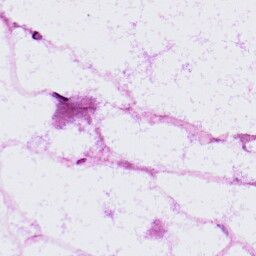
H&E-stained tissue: LymphNode